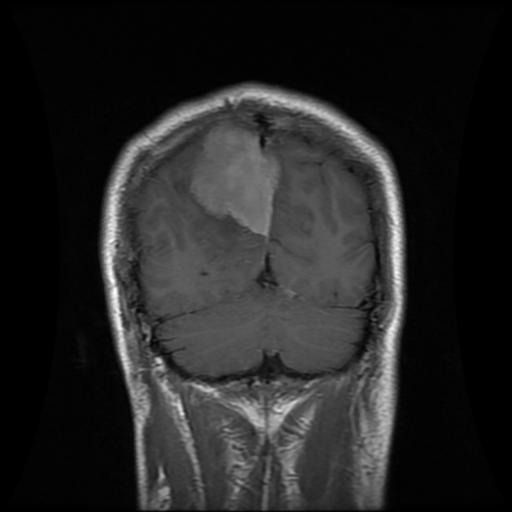
Label: meningioma